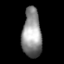
Tissue: lung
Cell type: Fibroblasts
Senescence score: 0.5643
Nuclear area (px): 922
Mean DAPI intensity: 143.607